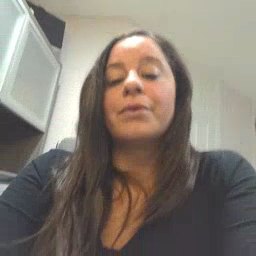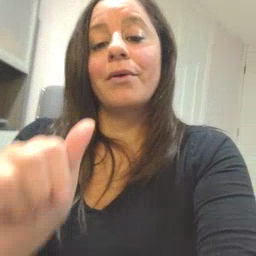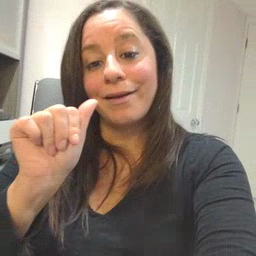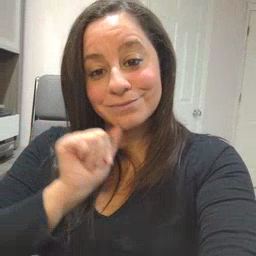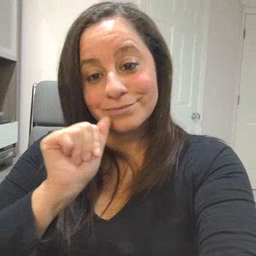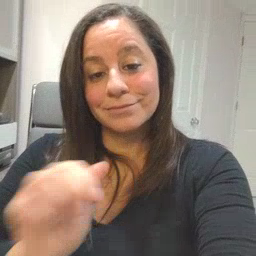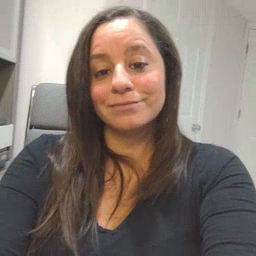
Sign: aunt